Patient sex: M
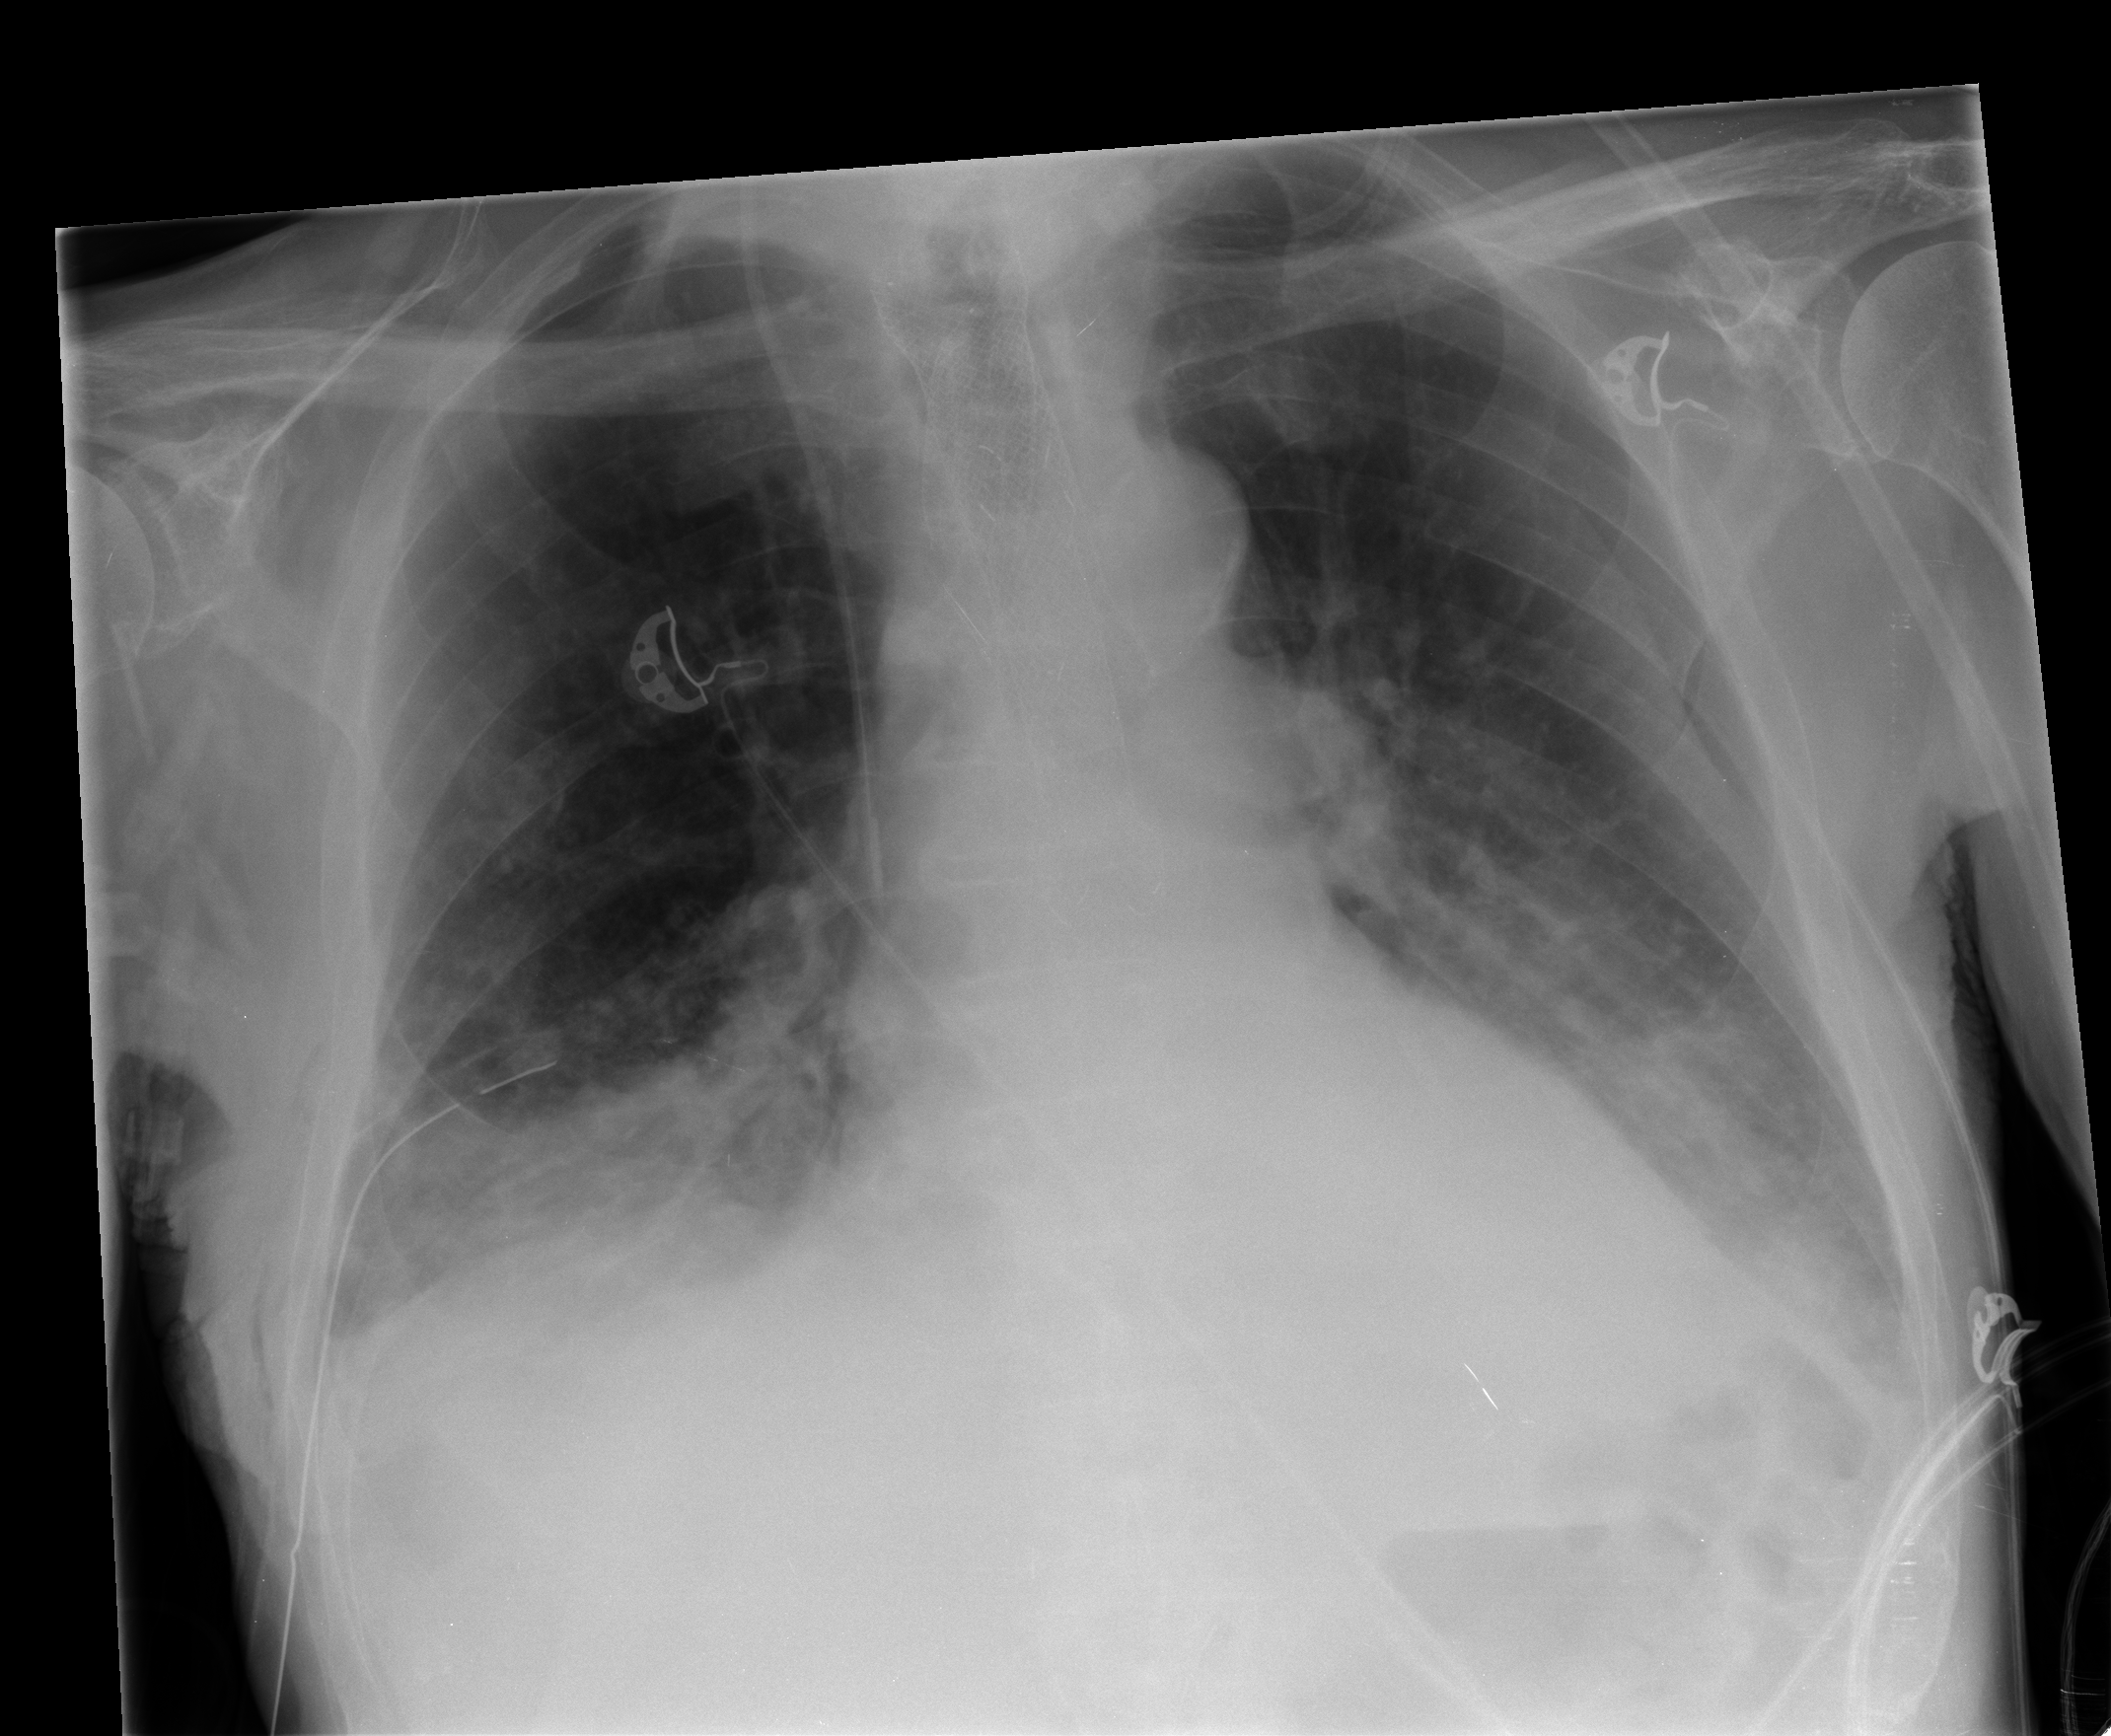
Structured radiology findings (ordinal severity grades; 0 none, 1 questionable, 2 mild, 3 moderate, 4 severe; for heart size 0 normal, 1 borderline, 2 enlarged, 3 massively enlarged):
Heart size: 0
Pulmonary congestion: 0
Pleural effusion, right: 1
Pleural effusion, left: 1
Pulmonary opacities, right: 2
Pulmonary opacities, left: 1
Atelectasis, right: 2
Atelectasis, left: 1